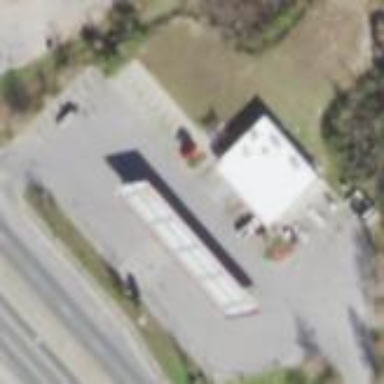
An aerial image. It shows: Fuel station.